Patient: sex F, age 69
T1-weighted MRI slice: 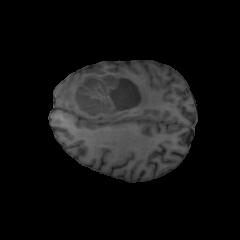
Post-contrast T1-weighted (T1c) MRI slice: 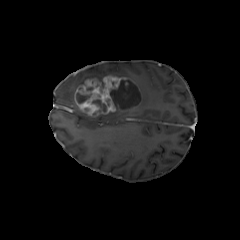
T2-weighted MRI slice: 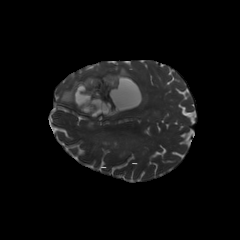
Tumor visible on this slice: yes
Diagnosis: Glioblastoma, IDH-wildtype
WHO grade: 4